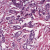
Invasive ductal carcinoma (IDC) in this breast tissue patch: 1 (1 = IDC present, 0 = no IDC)